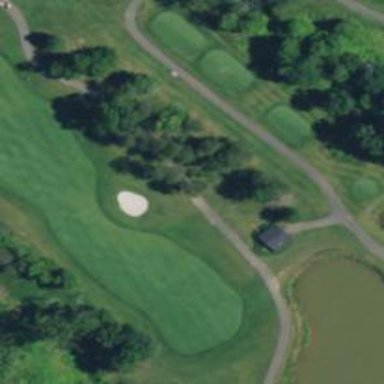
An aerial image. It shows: Golf hole.